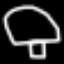
Label: mushroom